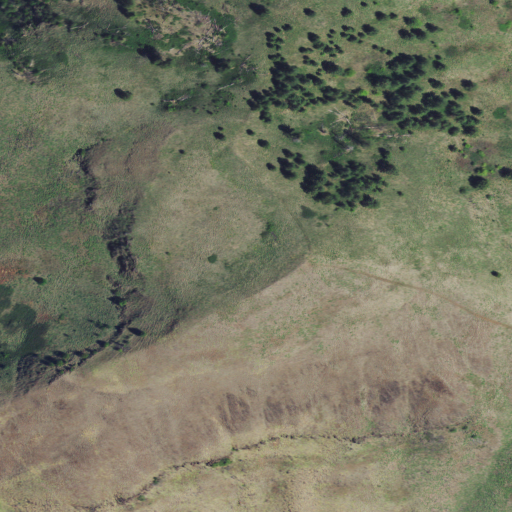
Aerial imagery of mountain in Idaho named Triangle Mountain containing shrub and grassland